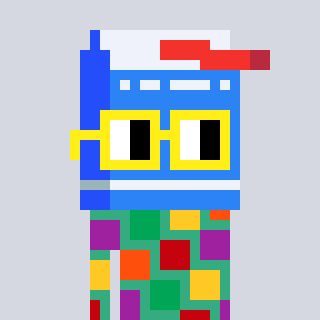
a pixel art character with square yellow glasses, a milk-shaped head and a teal-colored body on a cool background